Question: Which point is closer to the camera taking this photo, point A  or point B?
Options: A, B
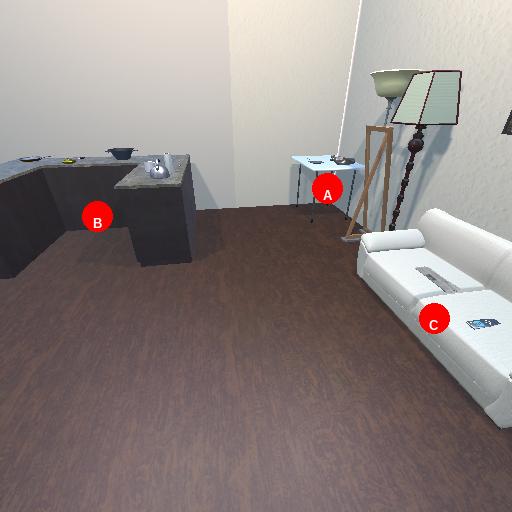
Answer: A